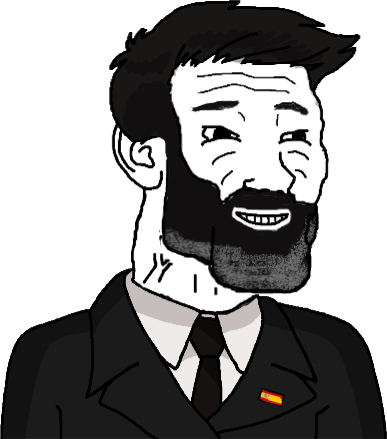
Label: 5_Grey_Chad